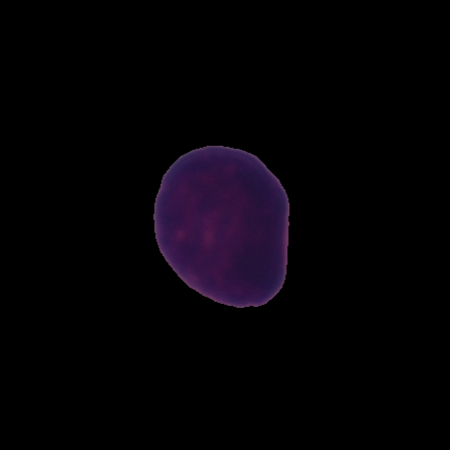
Label: healthy